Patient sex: M
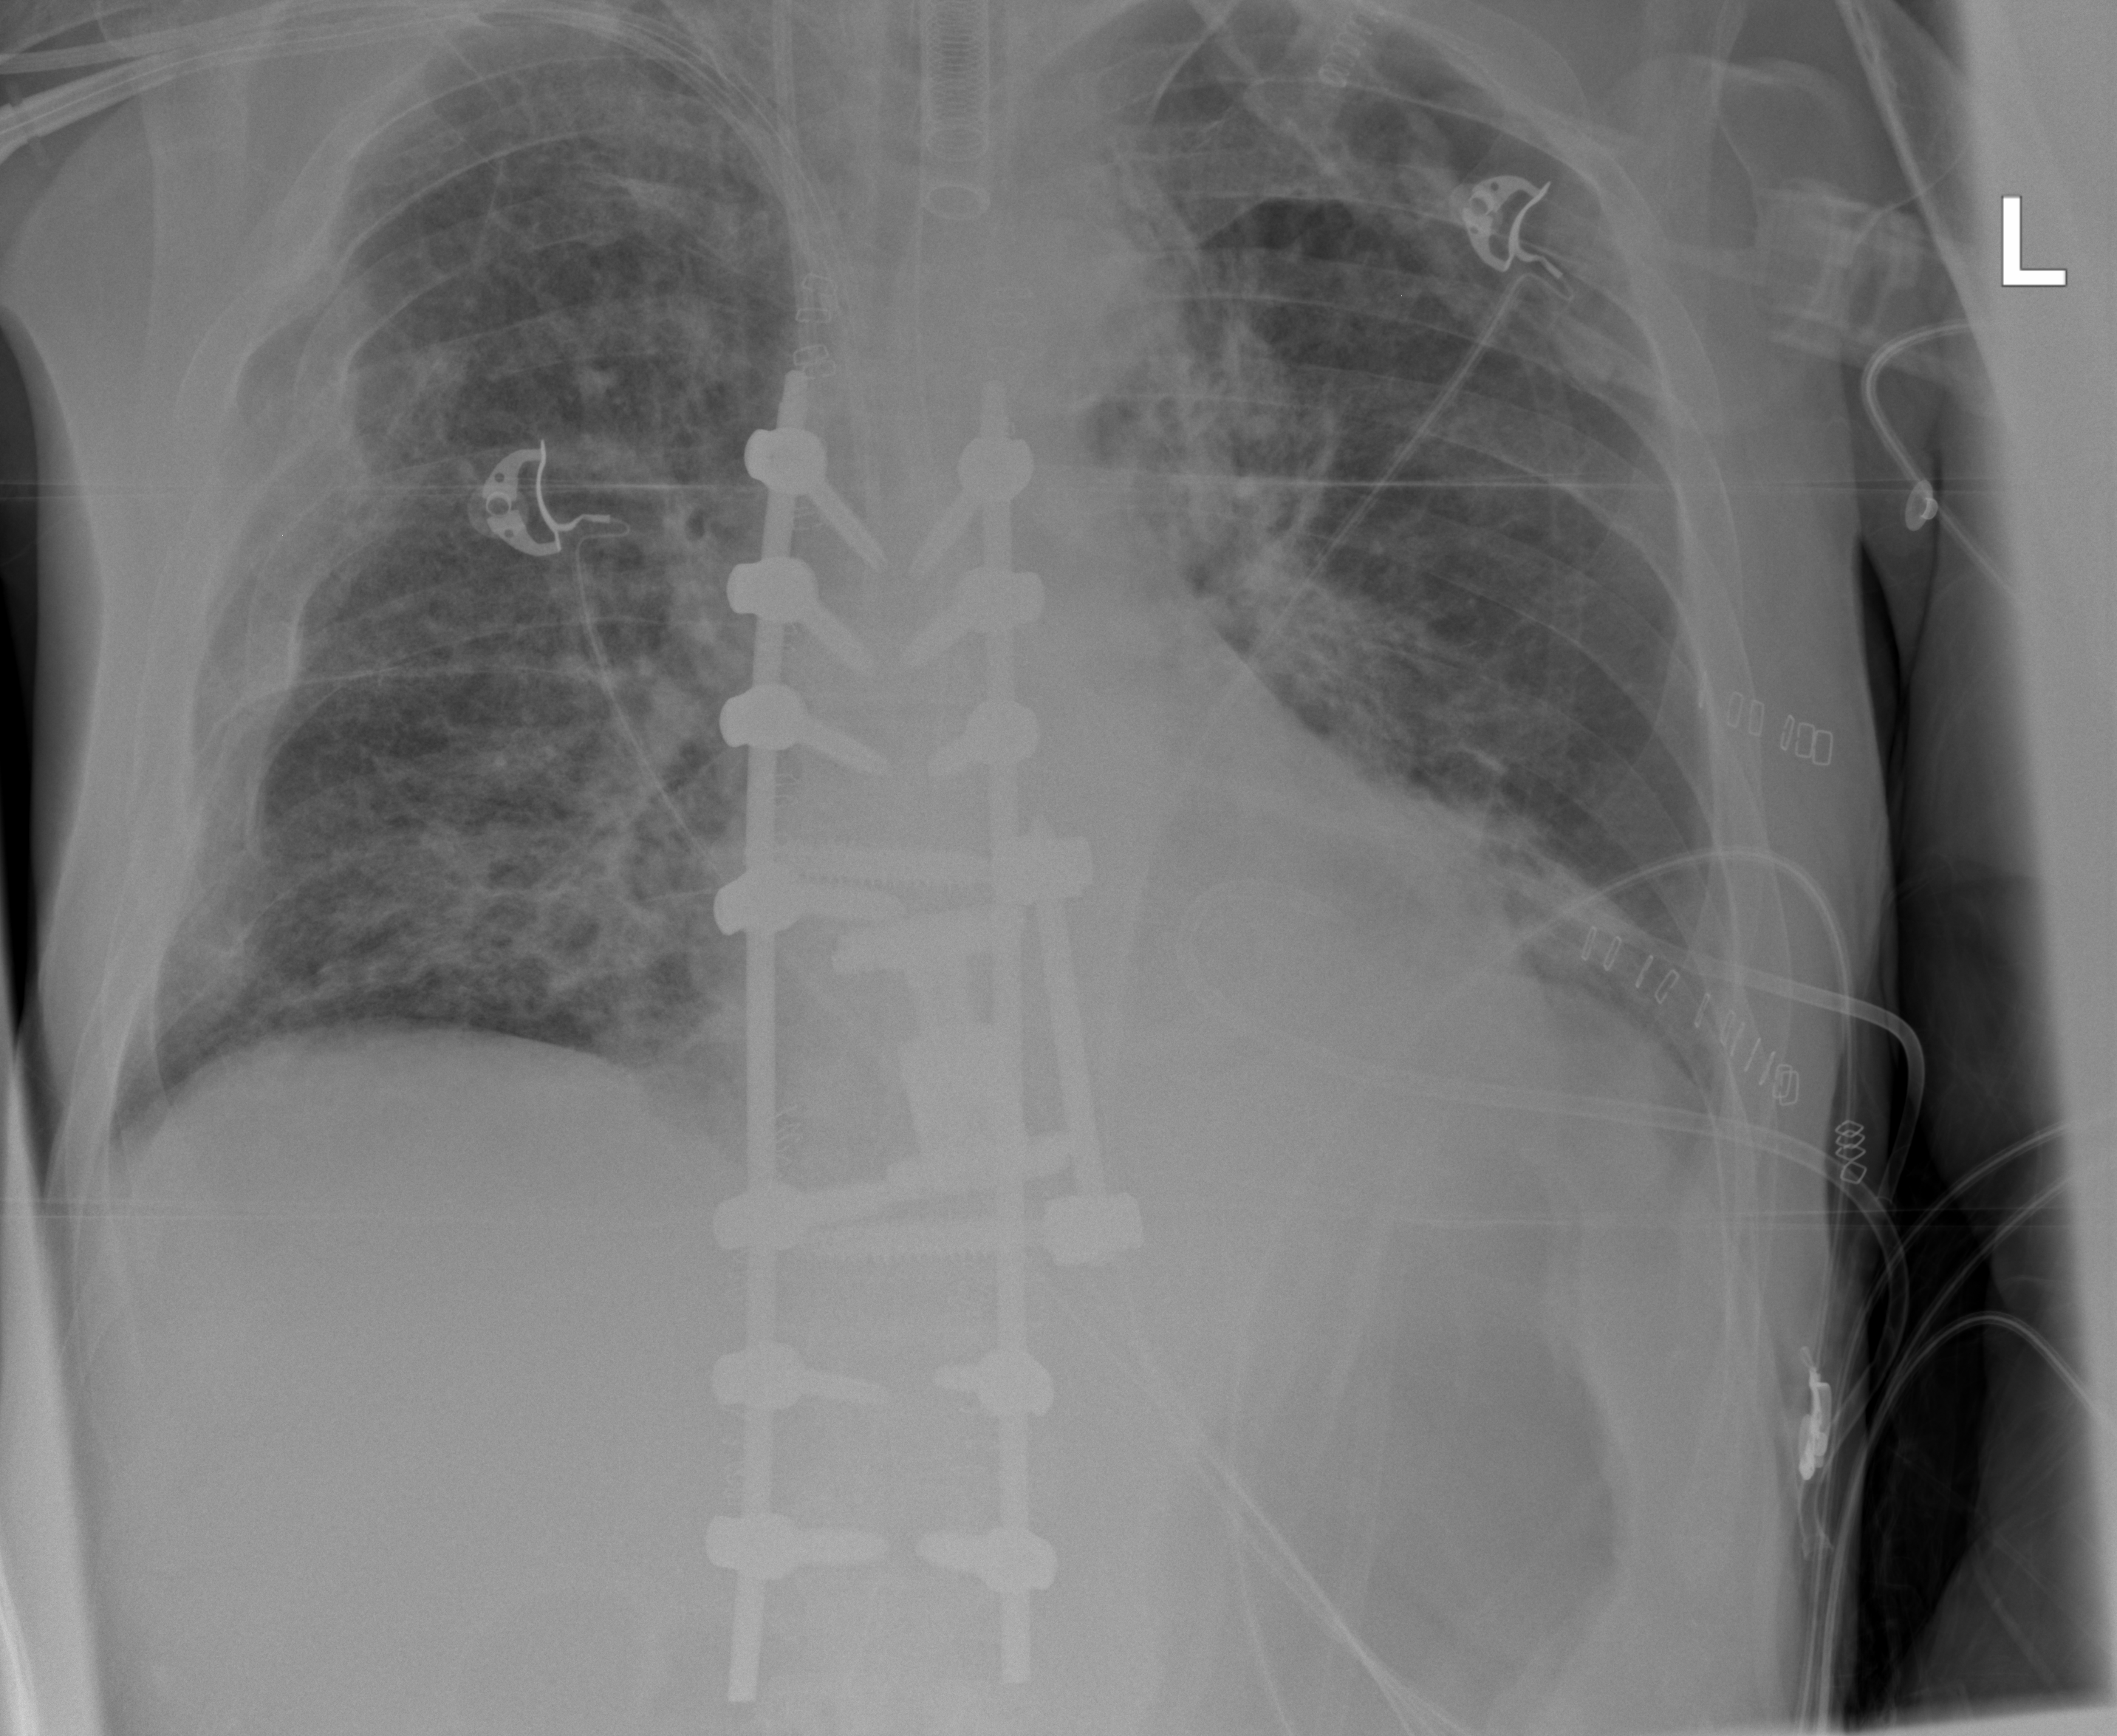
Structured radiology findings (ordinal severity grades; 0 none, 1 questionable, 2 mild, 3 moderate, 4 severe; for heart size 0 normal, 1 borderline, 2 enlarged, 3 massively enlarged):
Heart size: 0
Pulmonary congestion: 1
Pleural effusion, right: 0
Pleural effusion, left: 0
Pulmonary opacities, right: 3
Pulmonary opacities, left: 2
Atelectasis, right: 2
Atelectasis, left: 2